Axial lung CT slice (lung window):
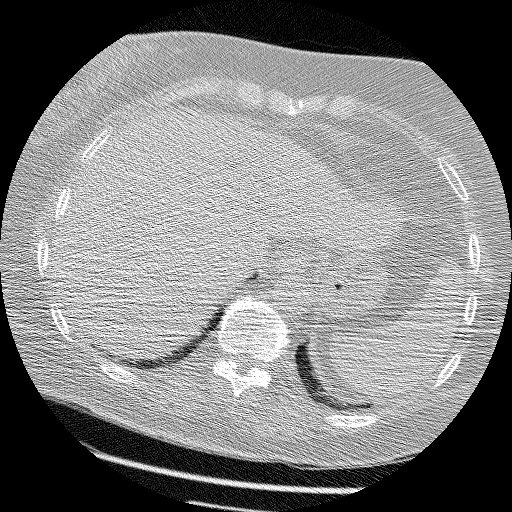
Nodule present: no